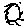
Label: sun